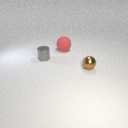
small brown metal sphere in front of small gray metal cylinder